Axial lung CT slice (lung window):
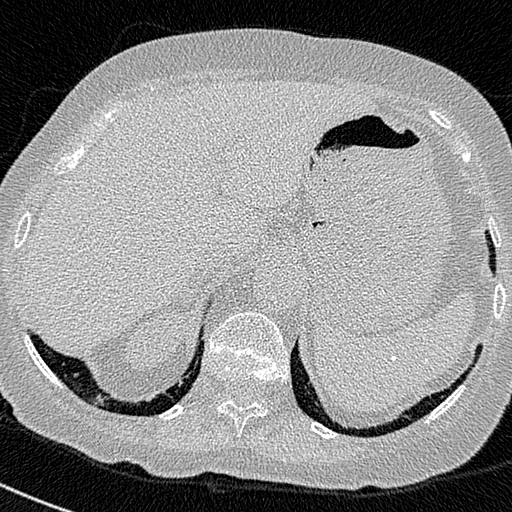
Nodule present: no